Question: Count the number of objects in the diagram.
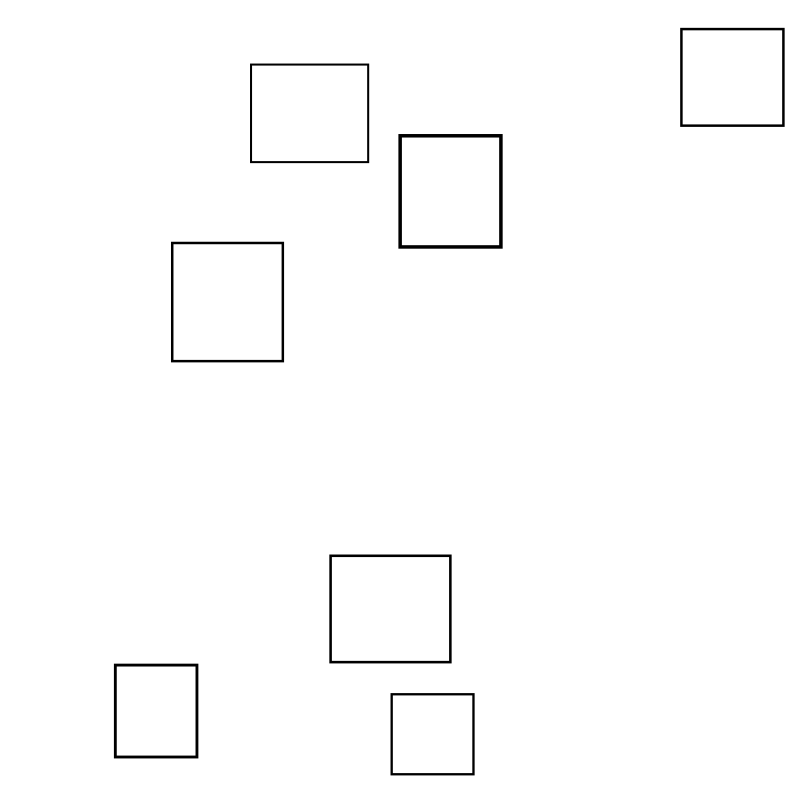
Answer: 7